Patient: sex F, age 72
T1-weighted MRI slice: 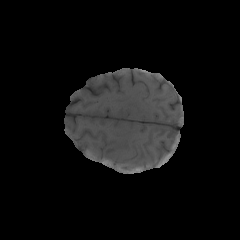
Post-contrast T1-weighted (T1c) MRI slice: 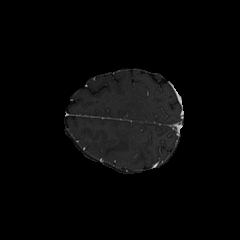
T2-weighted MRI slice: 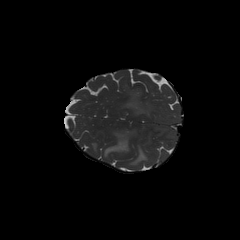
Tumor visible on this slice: yes
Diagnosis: Glioblastoma, IDH-wildtype
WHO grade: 4